【题型】解答题　【知识点】平面几何　【难度】easy
如图，在 $\triangle ABC$ 中，$\angle A=46^\circ$，$BD$、$CE$ 分别是 $\angle ABC$、$\angle ACB$ 的平分线，且交于点 $F$，求 $\angle BFC$ 的度数。

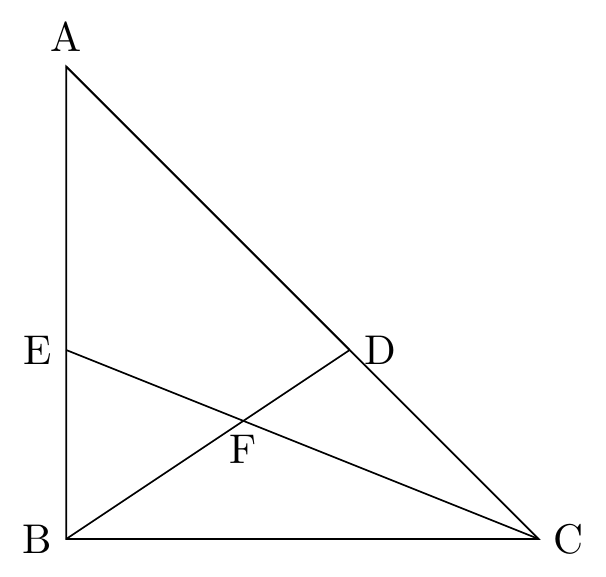
【解答】
解：$\because BD$、$CE$ 分别是 $\angle ABC$ 和 $\angle ACB$ 的平分线，

$\therefore$ 设 $\angle EBF = \angle CBF = \alpha$，$\angle DCF = \angle BCF = \beta$；

又 $\because \angle A = 46^\circ$，

$\therefore 2\alpha + 2\beta = 180^\circ - 46^\circ = 134^\circ$，

$\therefore \alpha + \beta = 67^\circ$，

$\therefore \angle BFC = 180^\circ - (\alpha + \beta) = 113^\circ$。